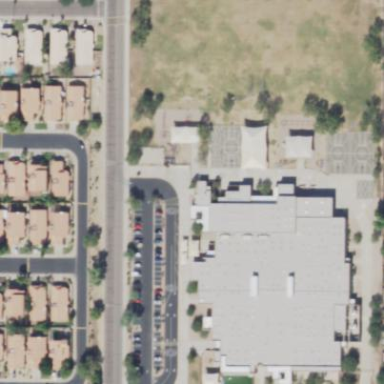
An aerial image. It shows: School.